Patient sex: M
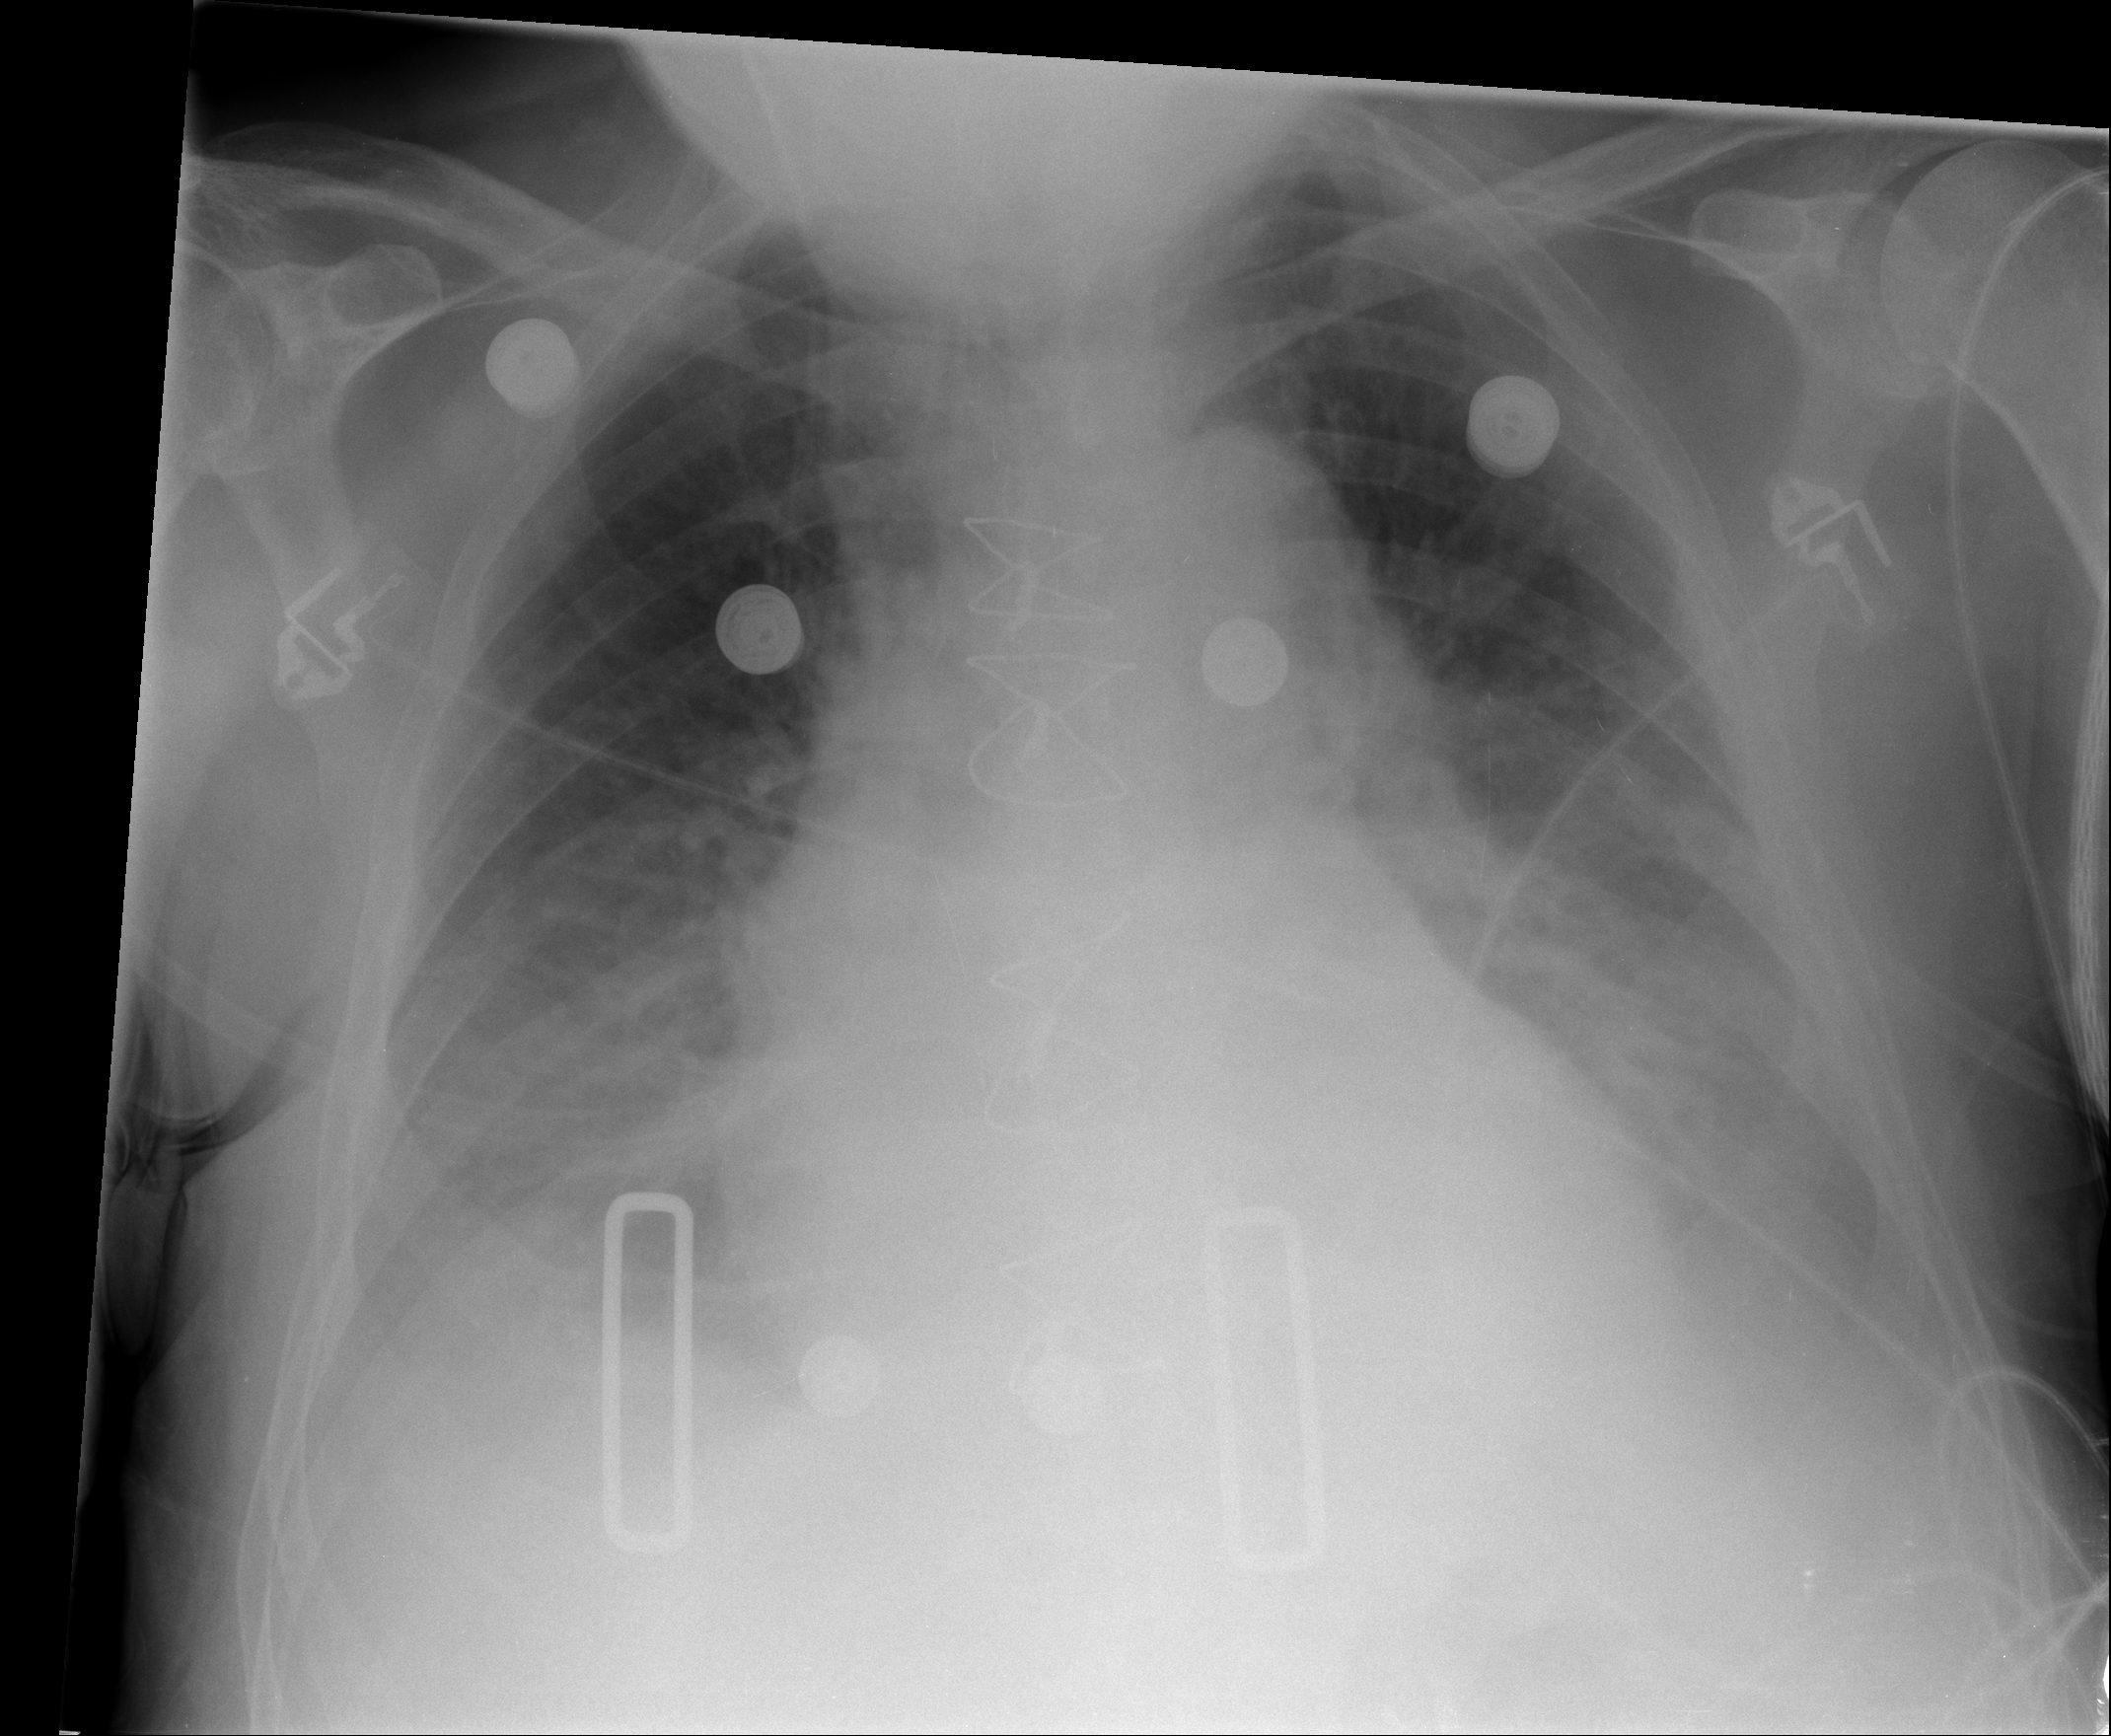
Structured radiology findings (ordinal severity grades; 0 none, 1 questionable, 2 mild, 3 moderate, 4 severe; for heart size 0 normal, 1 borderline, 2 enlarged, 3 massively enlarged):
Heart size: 1
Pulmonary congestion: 2
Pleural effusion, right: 2
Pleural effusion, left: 2
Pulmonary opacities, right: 1
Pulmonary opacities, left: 2
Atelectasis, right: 2
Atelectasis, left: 2